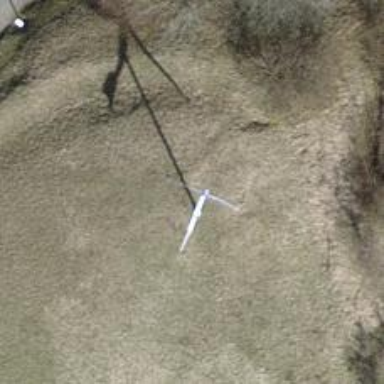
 standing tall as landmark in the landscape."